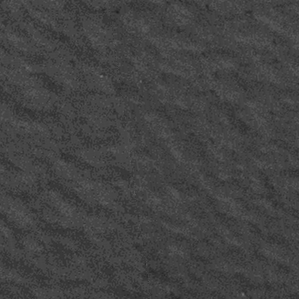
Label: frost